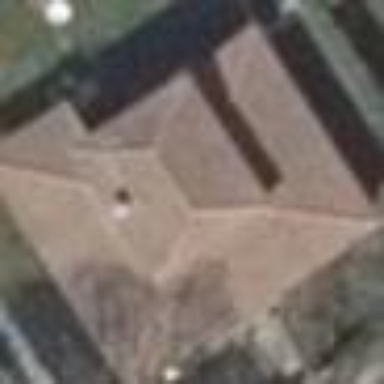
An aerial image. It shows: Detached building with hipped roof.